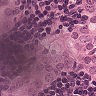
Metastatic tissue present: yes